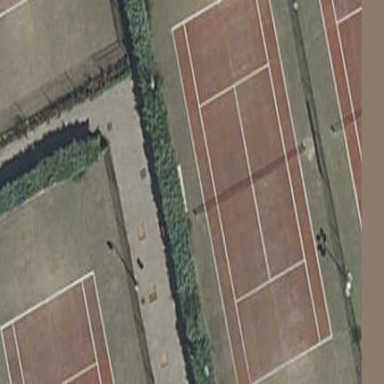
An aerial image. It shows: Tennis court on pitch designated for leisure land.